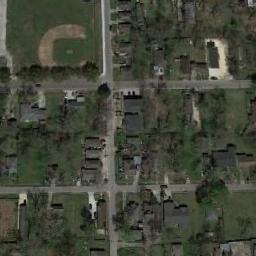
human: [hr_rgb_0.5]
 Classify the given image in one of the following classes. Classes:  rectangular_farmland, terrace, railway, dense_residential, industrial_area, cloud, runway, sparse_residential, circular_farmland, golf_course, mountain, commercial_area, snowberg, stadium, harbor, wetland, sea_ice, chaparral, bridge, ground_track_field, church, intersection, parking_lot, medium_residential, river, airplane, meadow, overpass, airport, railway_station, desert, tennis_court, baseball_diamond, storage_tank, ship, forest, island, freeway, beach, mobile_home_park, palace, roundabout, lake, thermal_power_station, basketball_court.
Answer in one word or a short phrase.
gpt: baseball_diamond